Question: I wanted to know, if there is a method that shows me how long my x-axis should be. I have a record with different outliers. I can just cut them with 'plt.xlim()' but is there a statistical method to compute a senseful x-axis limit? In the added picture a logical cut would be after 150 km drived distance. To compute the threshold of the cutting would be perfect
The dataframe that the definition gets is a standard pandas dataframe
Code:
'''
def yearly_distribution(dataframe):
df_distr = dataframe
h=sorted(df_distr['Distance'])
l=len(h)
fig, ax =plt.subplots(figsize=(16,9))
binwidth = np.arange(0,501,0.5)
n, bins, patches = plt.hist(h, bins=binwidth, normed=1, facecolor='#023d6b', alpha=0.5, histtype='bar')
lnspc =np.arange(0,500.5,0.5)
gevfit = gev.fit(h)
pdf_gev = gev.pdf(lnspc, *gevfit)
plt.plot(lnspc, pdf_gev, label="GEV")
logfit = stats.lognorm.fit(h)
pdf_lognorm = stats.lognorm.pdf(lnspc, *logfit)
plt.plot(lnspc, pdf_lognorm, label="LogNormal")
weibfit = stats.weibull_min.fit(h)
pdf_weib = stats.weibull_min.pdf(lnspc, *weibfit)
plt.plot(lnspc, pdf_weib, label="Weibull")
burrfit = stats.burr.fit(h)
pdf_burr = stats.burr.pdf(lnspc, *burrfit)
plt.plot(lnspc, pdf_burr, label="Burr Distribution")
genparetofit = stats.genpareto.fit(h)
pdf_genpareto = stats.genpareto.pdf(lnspc, *genparetofit)
plt.plot(lnspc, pdf_genpareto, label ="Generalized Pareto")
myarray = np.array(h)
clf = GMM(8,n_iter=500, random_state=3)
myarray.shape = (myarray.shape[0],1)
clf = clf.fit(myarray)
lnspc.shape = (lnspc.shape[0],1)
pdf_gmm = np.exp(clf.score(lnspc))
plt.plot(lnspc, pdf_gmm, label = "GMM")
plt.xlim(0,500)
plt.xlabel('Distance')
plt.ylabel('Probability')
plt.title('Histogram')
plt.ylim(0,0.05)
'''
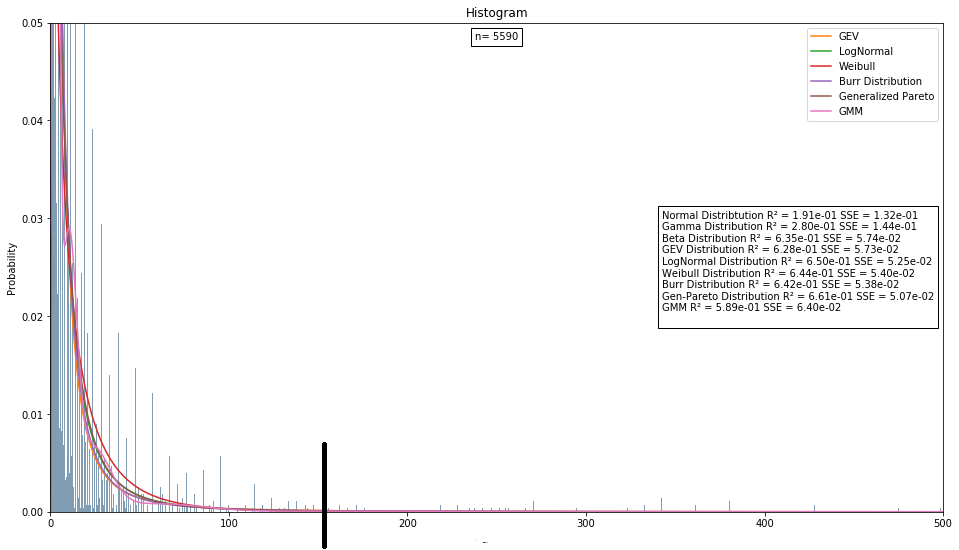
Answer: you should remove outliers from your data before any plot or fitting :
'''
h=sorted(df_distr['Distance'])
out_threshold= 150.0
h=[i for i in h if i<out_threshold]
'''
that maybe not the fastest way but with 'numpy.std()' :
'''
out_threshold= 2.0*np.std(h+[-a for a in h])
'''